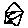
Label: house